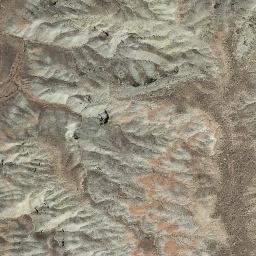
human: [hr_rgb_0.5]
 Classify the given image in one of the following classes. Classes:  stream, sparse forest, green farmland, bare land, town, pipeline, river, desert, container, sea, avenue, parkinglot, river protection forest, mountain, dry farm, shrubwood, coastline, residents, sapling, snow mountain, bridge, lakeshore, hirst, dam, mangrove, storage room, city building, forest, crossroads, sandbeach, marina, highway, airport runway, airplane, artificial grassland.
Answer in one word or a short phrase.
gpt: mountain